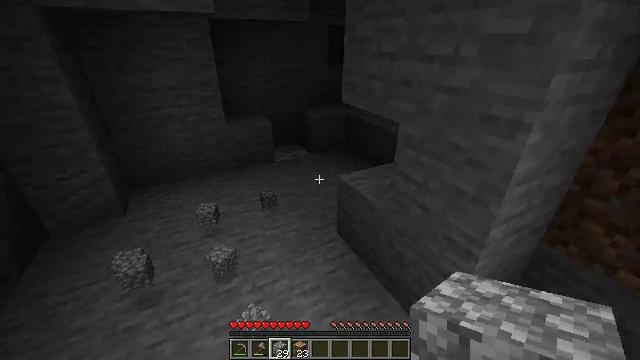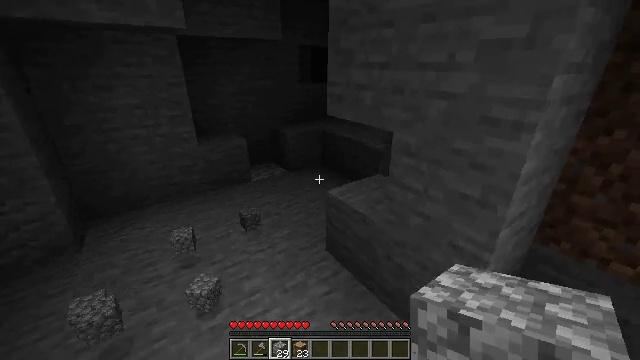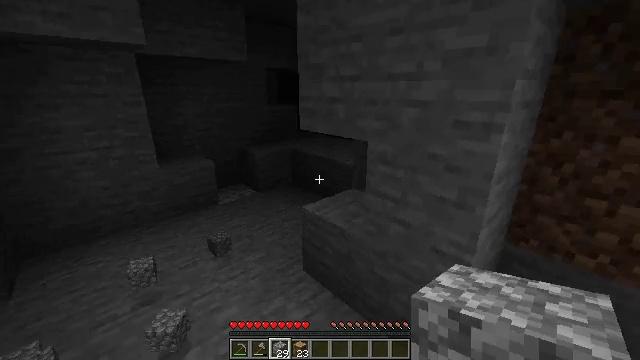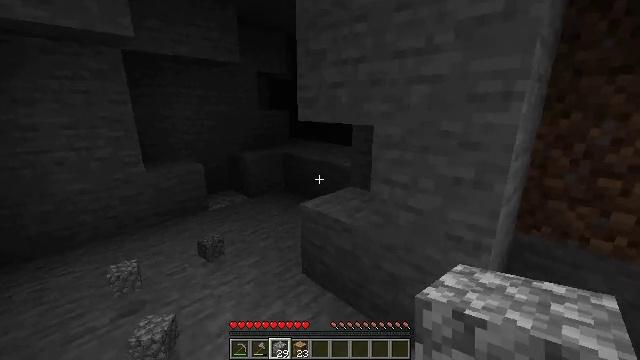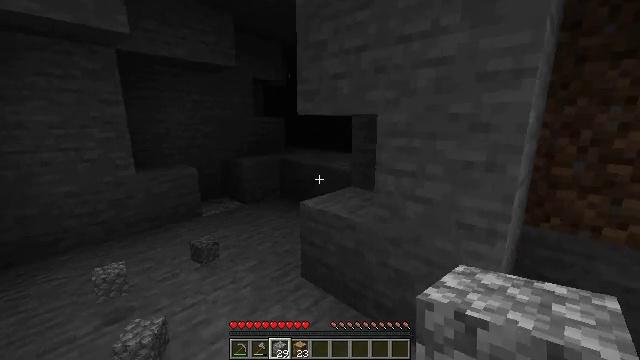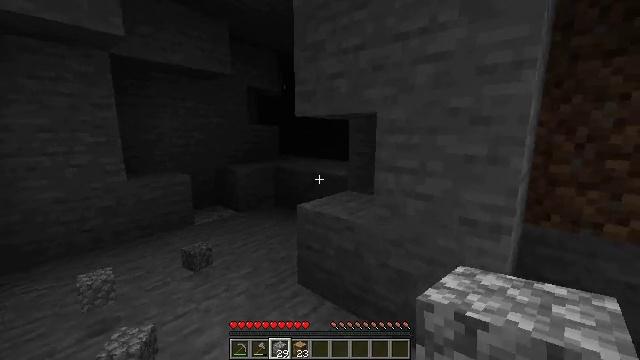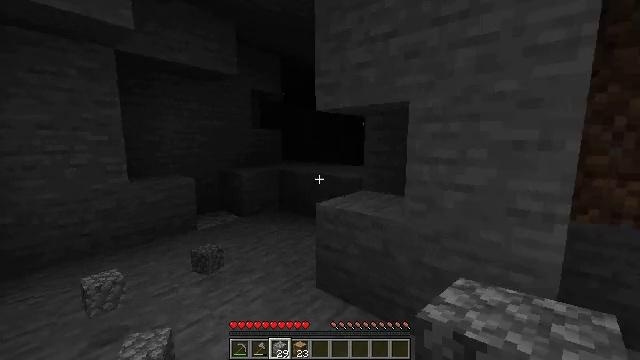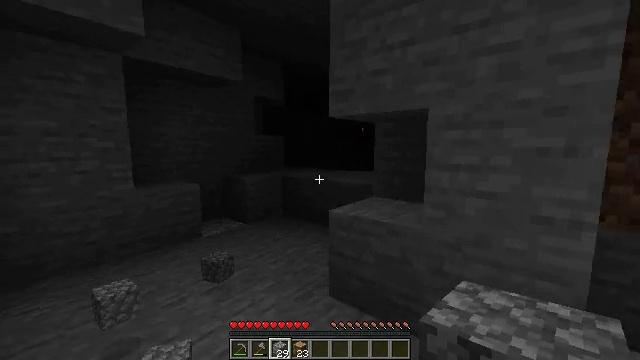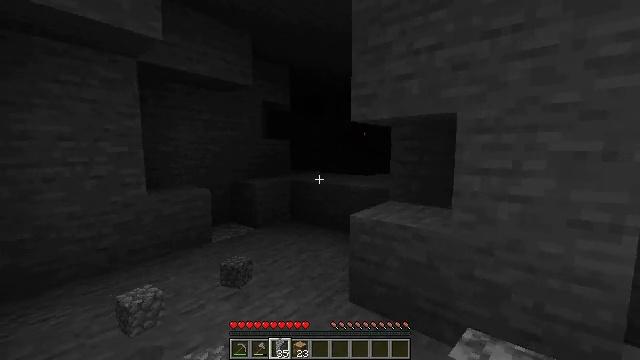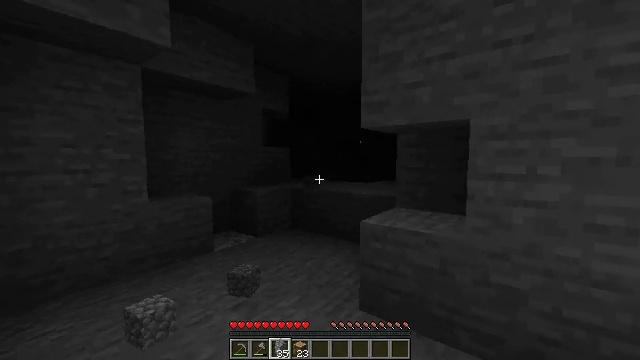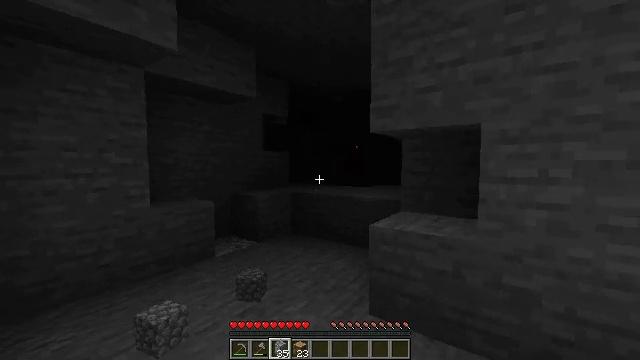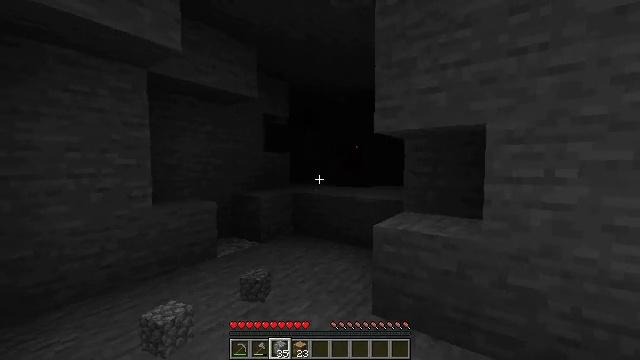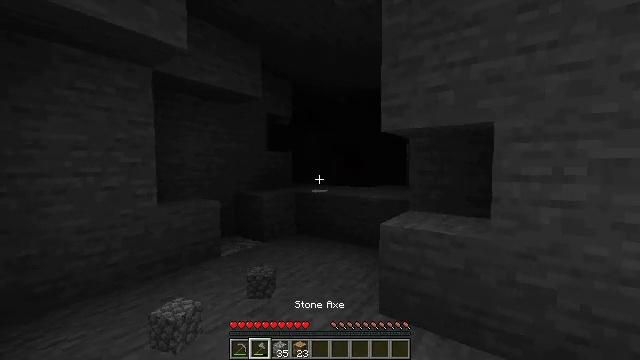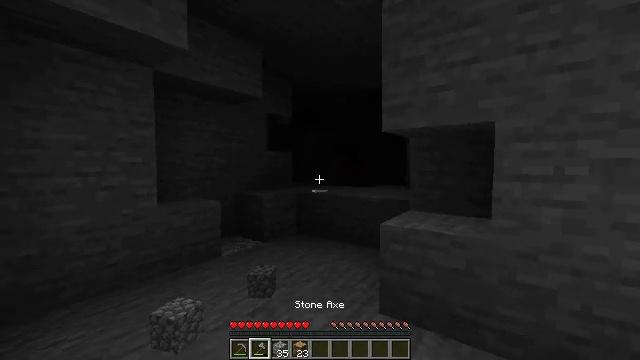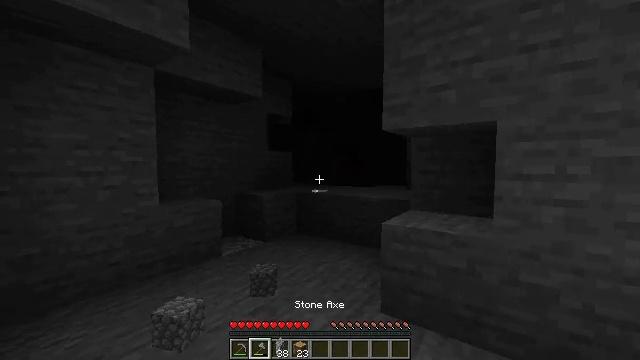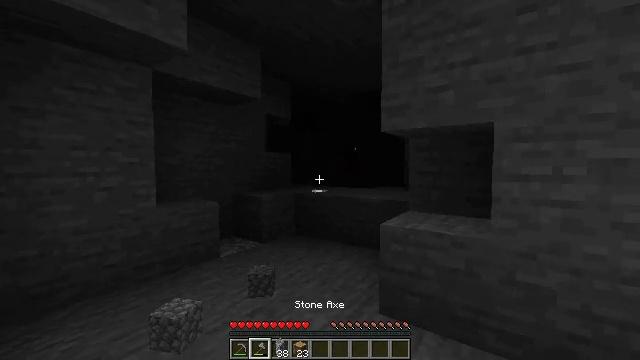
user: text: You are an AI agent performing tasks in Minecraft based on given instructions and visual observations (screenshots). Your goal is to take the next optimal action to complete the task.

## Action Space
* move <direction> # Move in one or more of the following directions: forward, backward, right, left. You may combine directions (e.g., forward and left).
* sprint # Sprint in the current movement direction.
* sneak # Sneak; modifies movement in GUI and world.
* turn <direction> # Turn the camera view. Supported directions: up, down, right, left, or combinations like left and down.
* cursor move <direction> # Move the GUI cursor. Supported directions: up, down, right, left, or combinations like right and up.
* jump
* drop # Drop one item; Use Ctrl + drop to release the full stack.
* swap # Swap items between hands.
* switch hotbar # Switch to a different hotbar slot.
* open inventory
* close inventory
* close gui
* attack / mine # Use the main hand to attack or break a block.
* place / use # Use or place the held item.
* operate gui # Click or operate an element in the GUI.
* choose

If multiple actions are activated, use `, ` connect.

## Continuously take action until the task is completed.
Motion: motion action
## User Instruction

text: Break oak leaves from the trees.
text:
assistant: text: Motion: move forward and move left, turn right and up
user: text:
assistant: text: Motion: move forward and move left, turn right and up
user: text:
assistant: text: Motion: move forward and move left, turn right and up
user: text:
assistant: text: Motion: move forward and move left, turn right and up
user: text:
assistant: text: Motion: move left, turn right and up
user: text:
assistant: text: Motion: move left, turn right and up
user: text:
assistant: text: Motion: move left, turn up
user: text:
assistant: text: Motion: move left
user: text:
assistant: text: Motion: move left, turn right and up
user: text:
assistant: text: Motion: turn right and up
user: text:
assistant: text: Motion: no_op
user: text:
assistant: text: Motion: no_op
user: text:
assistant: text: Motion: no_op
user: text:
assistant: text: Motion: no_op
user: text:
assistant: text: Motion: no_op
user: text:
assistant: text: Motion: move forward
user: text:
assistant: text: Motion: move forward and move left
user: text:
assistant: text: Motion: move forward and move left
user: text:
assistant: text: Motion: move forward and move left
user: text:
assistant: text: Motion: move forward and move left, turn right
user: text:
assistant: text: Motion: move forward and move left, turn right
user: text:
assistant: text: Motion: move forward and move left, turn right
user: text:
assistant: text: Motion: move forward and move left, turn right
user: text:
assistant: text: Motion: move forward and move left, turn right and down
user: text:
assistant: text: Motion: move forward and move left, turn right and down
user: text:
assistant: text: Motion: move forward and move left, turn right and down
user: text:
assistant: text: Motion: move forward
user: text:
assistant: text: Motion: move forward
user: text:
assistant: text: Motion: no_op
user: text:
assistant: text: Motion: no_op